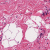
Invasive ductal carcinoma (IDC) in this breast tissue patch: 0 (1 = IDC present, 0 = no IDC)